Field crop: maize
Growth stage: 2
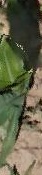
Species: maize